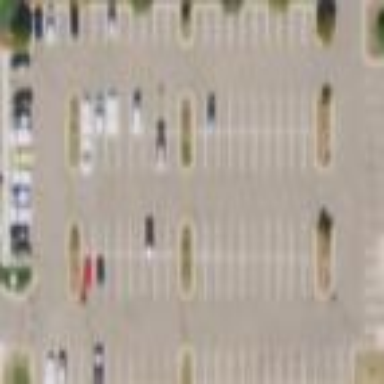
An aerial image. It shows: Parking area with asphalt surface.